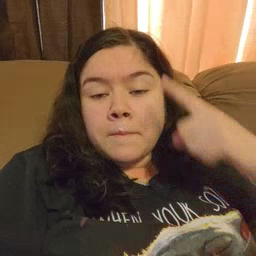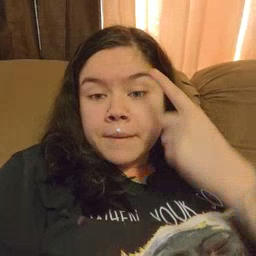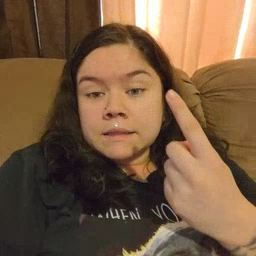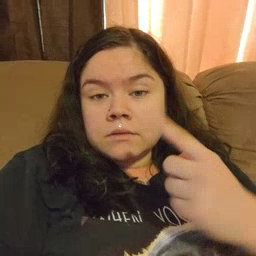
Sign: penny